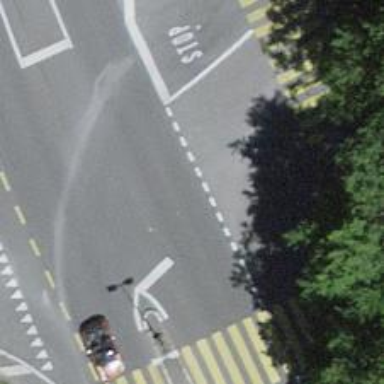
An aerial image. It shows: Bus stop along the road.